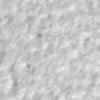
Label: no_change